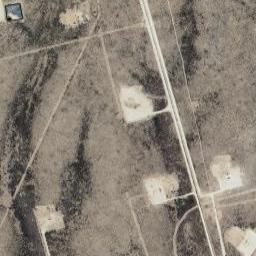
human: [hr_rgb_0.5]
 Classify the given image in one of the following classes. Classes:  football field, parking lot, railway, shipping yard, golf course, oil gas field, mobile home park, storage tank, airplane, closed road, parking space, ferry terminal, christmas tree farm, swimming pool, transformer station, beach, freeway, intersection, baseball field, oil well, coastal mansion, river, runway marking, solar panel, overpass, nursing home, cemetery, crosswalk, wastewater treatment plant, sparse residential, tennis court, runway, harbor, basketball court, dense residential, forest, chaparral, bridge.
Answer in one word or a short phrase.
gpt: oil gas field